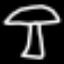
Label: mushroom